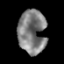
Tissue: prostate
Cell type: Myeloid cells
Senescence score: 0.348
Nuclear area (px): 1175
Mean DAPI intensity: 127.942